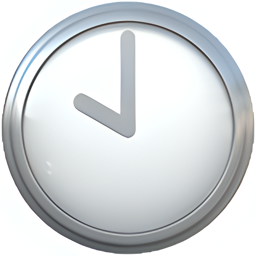
Name: clock face ten oclock
Emoji: 🕙
Group: Travel & Places
Sub-group: time